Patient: sex M, age 76
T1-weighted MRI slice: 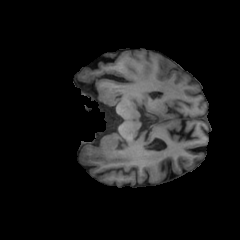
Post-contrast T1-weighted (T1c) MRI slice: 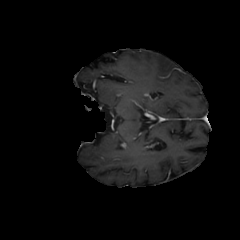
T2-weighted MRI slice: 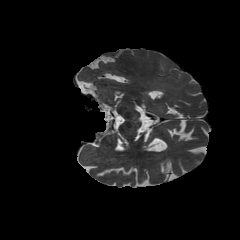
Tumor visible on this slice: yes
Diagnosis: Glioblastoma, IDH-wildtype
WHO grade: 4